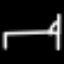
Label: bed